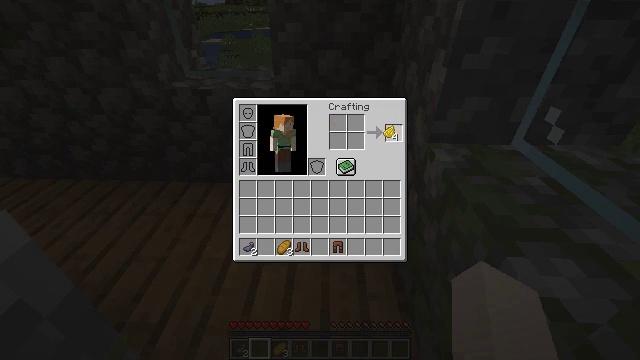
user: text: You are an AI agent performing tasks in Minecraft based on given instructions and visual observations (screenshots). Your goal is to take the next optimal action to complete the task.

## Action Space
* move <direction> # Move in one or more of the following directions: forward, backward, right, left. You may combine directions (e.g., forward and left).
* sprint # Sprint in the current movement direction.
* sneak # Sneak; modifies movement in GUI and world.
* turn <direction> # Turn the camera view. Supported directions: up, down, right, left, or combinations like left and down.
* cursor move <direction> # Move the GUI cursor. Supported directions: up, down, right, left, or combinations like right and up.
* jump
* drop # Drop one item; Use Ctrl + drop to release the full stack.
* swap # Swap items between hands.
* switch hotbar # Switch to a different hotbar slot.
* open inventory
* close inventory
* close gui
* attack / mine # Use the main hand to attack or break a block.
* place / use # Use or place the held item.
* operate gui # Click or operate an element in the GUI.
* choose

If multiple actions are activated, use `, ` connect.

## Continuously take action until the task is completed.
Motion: motion action
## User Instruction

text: Use the crafting grid to make yellow dye.
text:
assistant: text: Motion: no_op